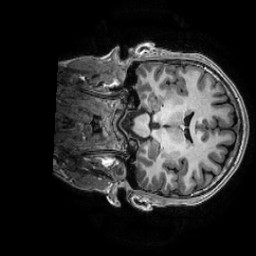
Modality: T1w
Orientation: coronal
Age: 31
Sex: male
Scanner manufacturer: ge
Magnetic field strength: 3 T
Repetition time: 0.0073 s
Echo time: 0.003 s